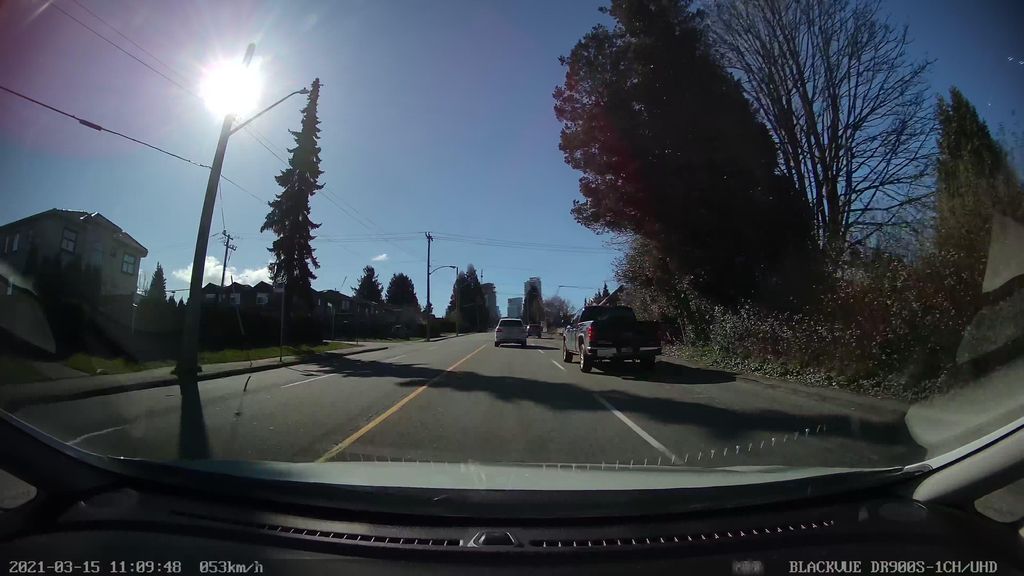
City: vancouver